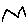
Label: zigzag